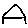
Label: house